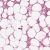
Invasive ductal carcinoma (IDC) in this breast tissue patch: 0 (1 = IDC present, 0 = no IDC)